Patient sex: M
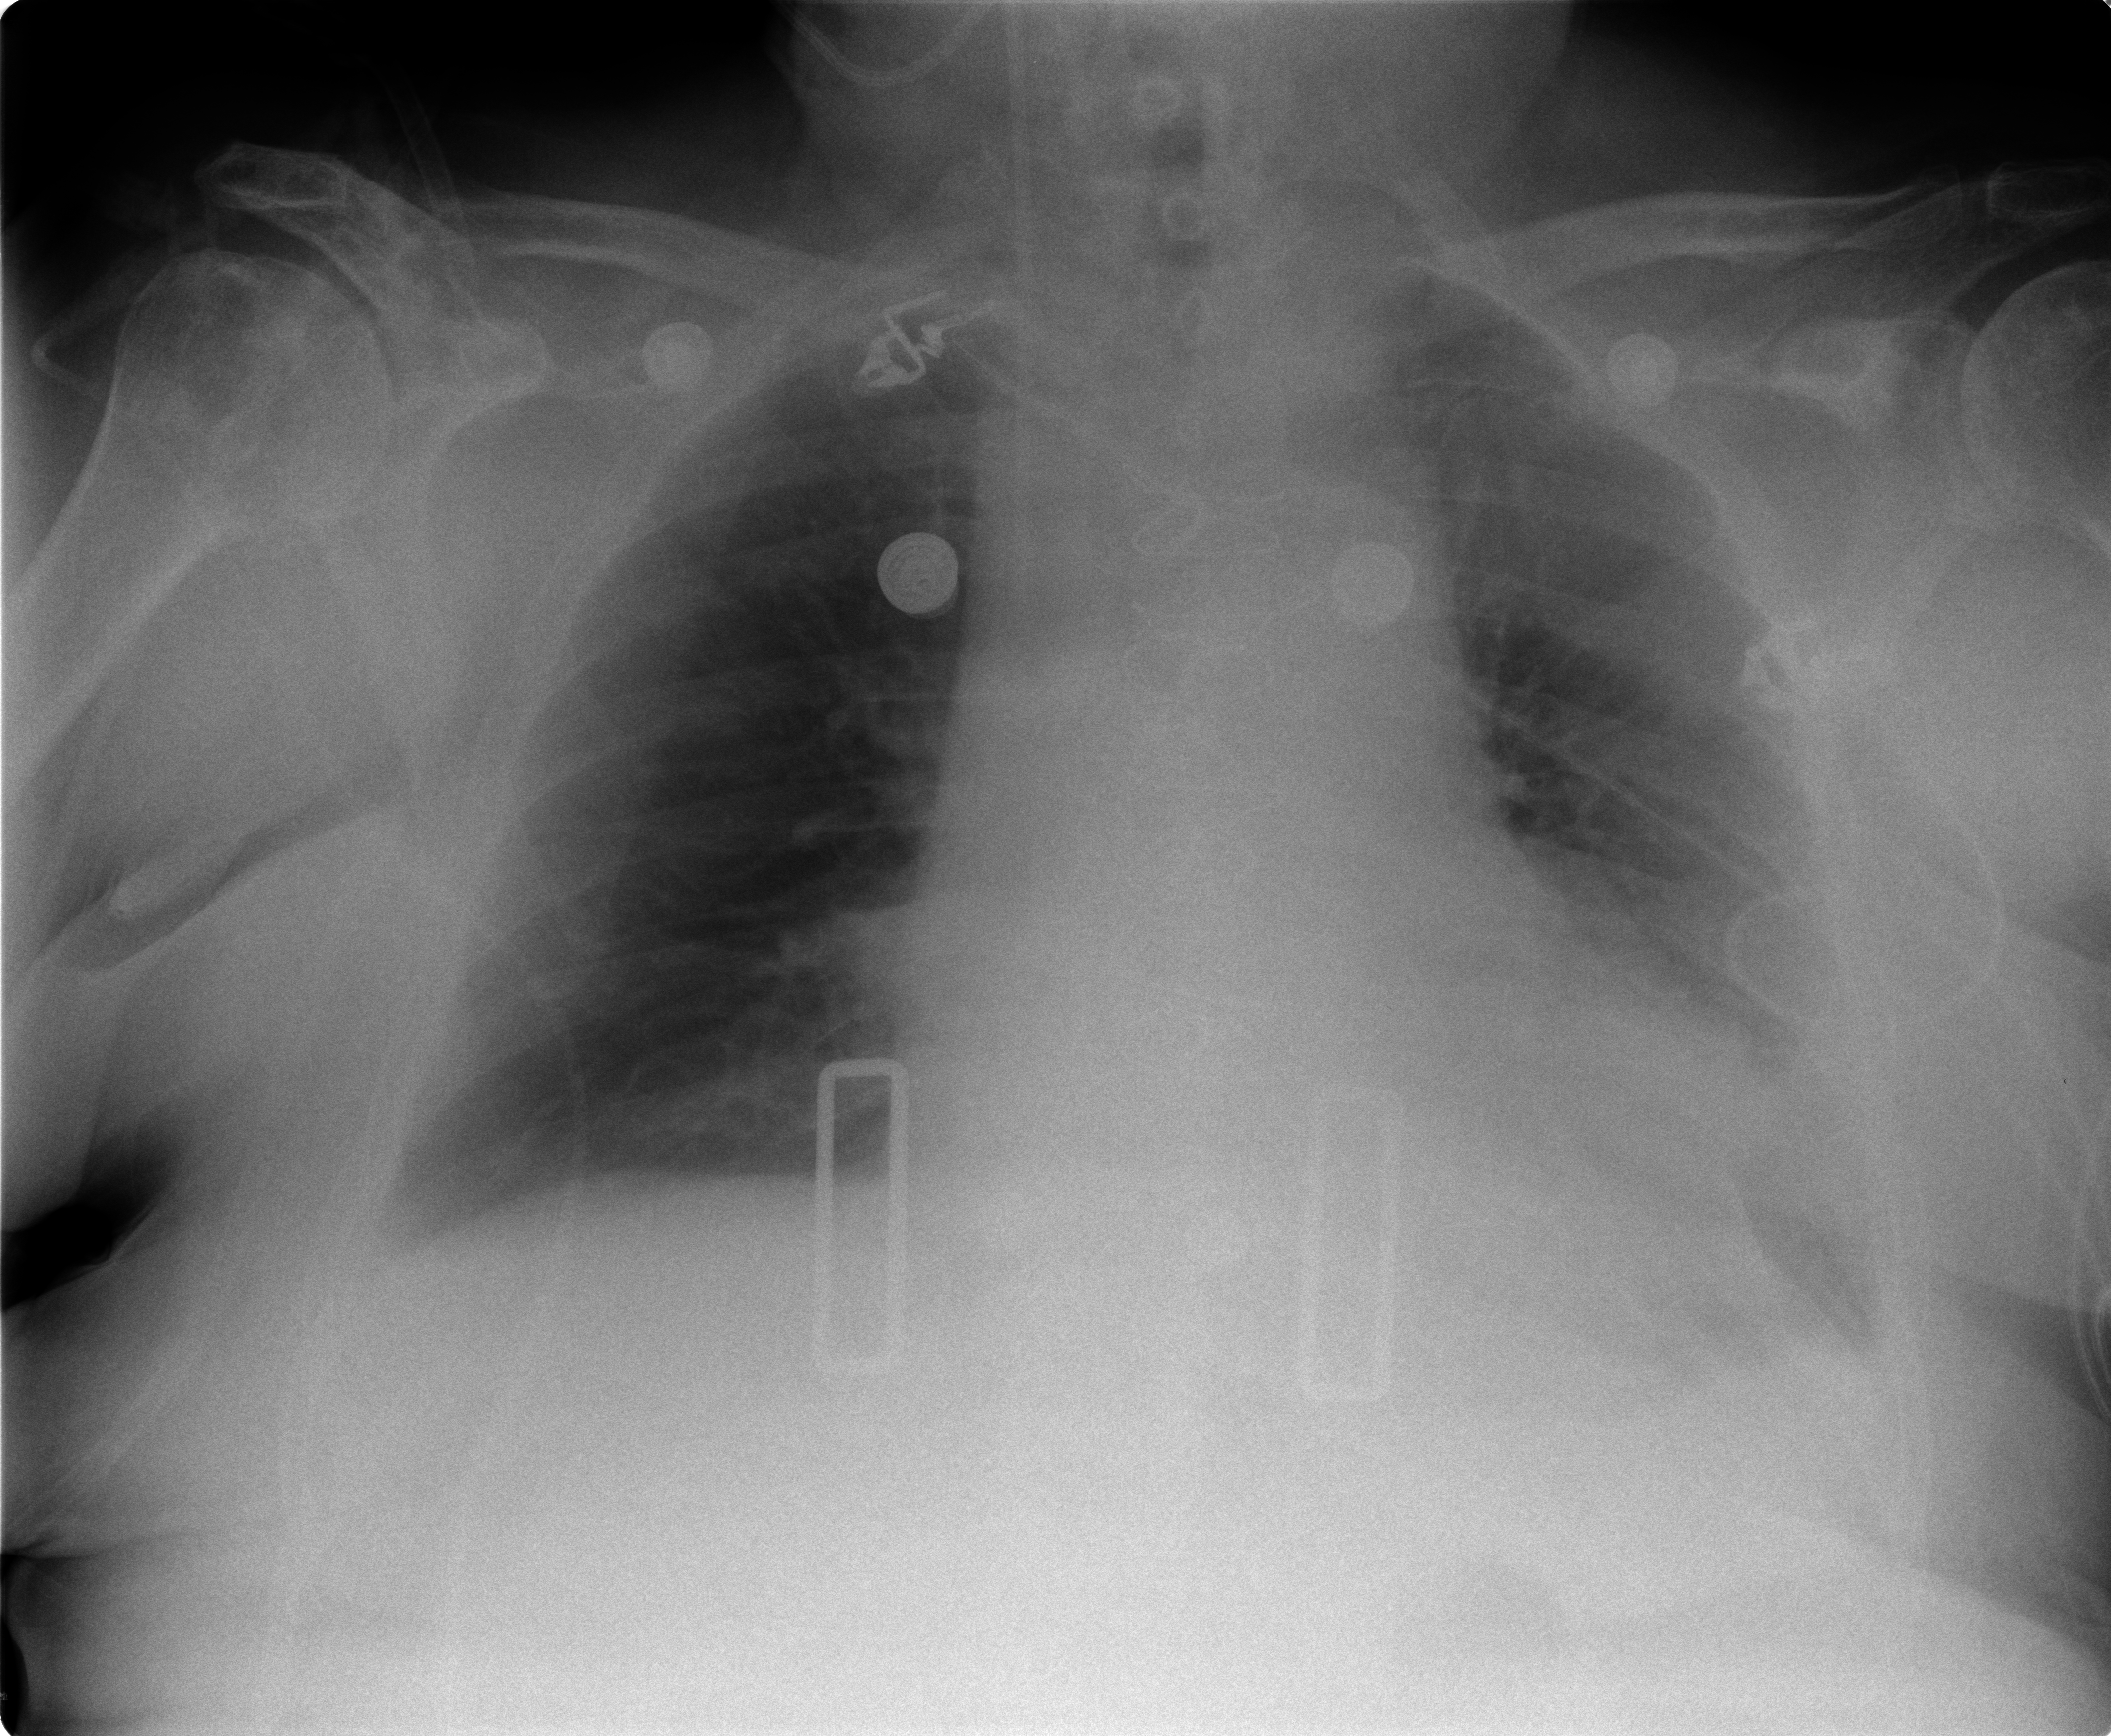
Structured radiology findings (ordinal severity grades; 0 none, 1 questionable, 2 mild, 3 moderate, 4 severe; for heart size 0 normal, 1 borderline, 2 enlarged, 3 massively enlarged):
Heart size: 2
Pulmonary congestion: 1
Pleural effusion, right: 1
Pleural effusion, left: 2
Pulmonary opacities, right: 0
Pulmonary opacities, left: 0
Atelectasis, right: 0
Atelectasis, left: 2